Field crop: maize
Growth stage: 2
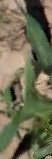
Species: maize